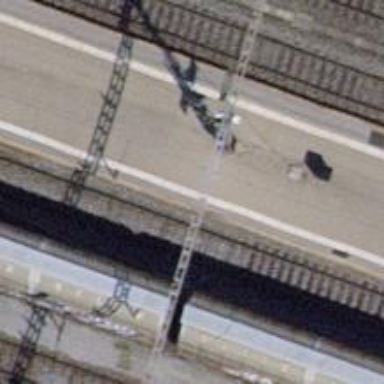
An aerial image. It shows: Solitary milestone along the railway.